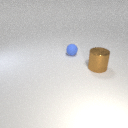
large brown metal cylinder to the right of small blue rubber sphere